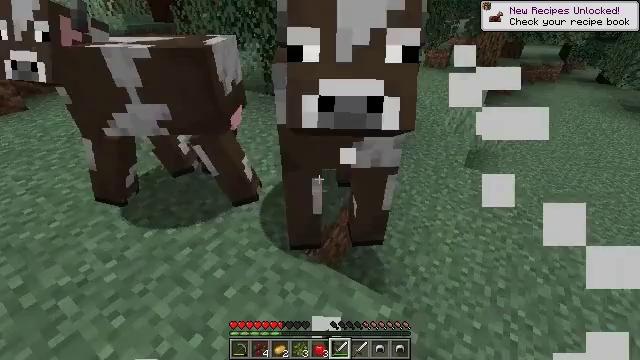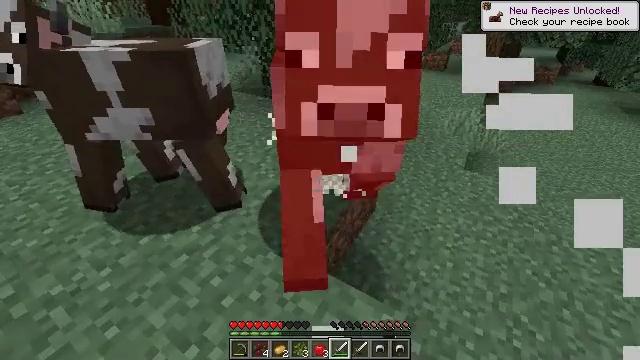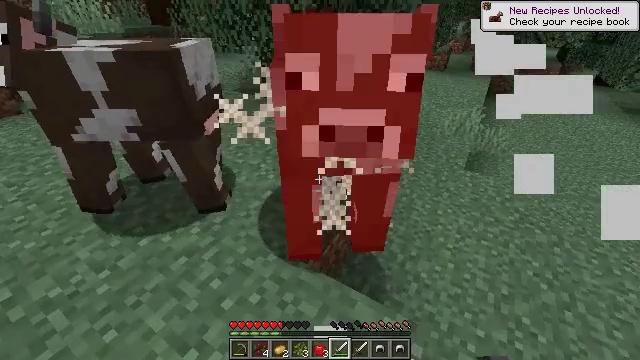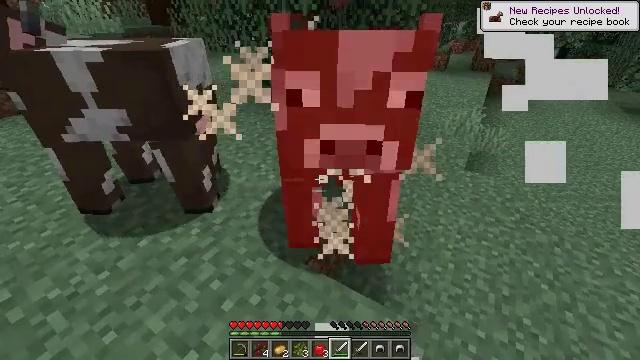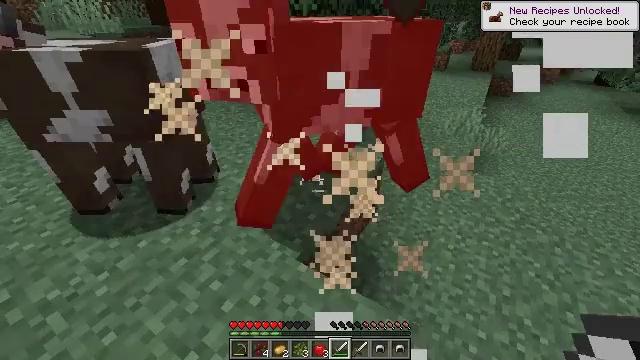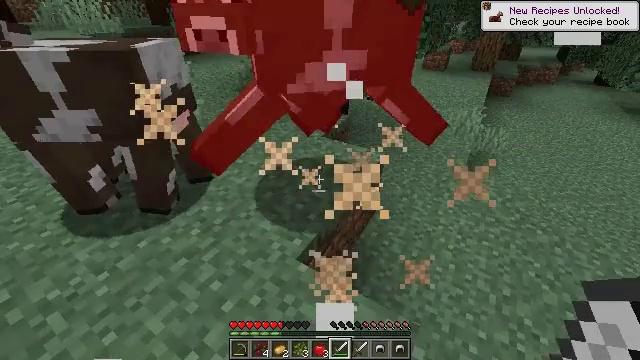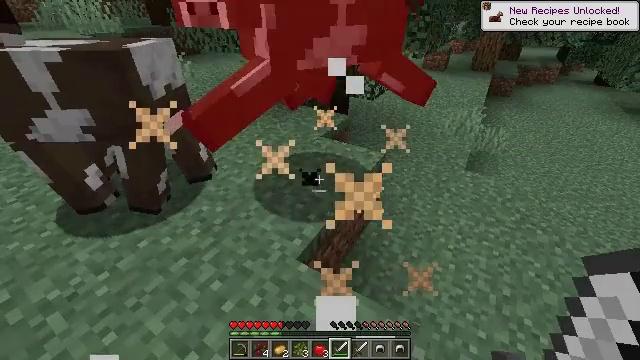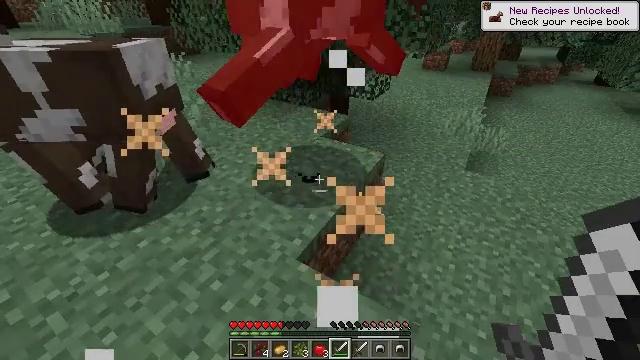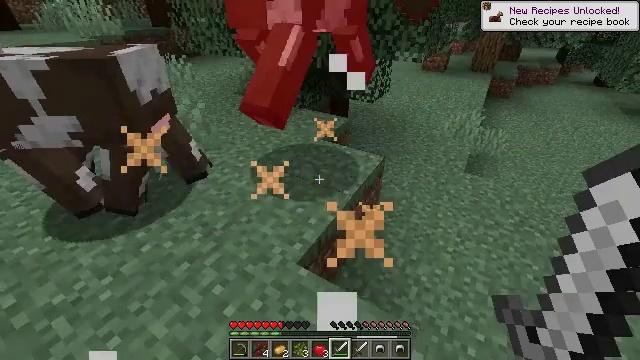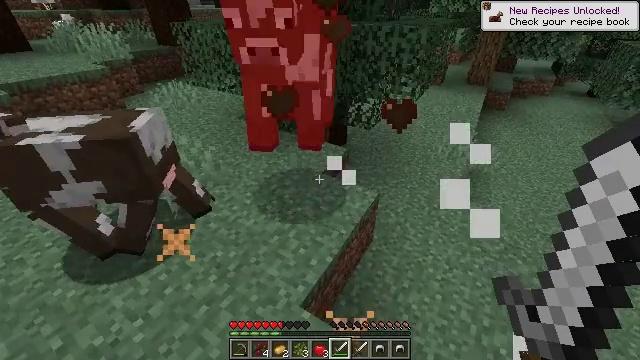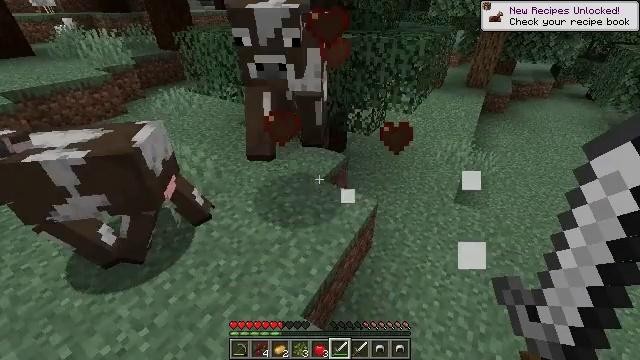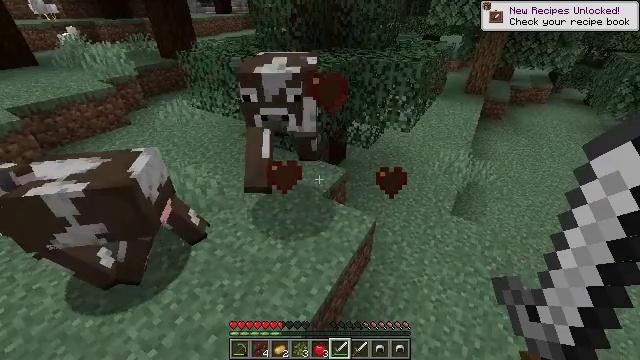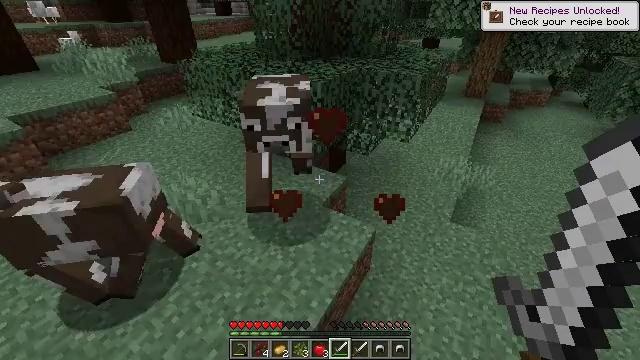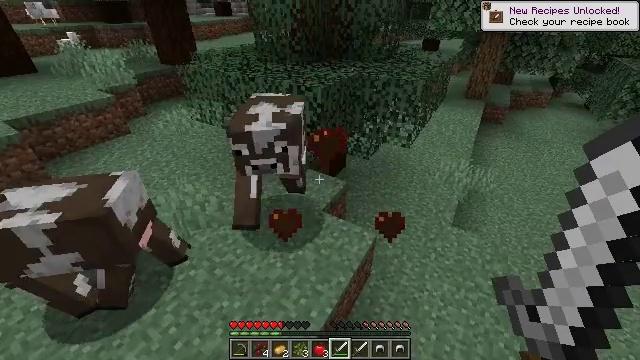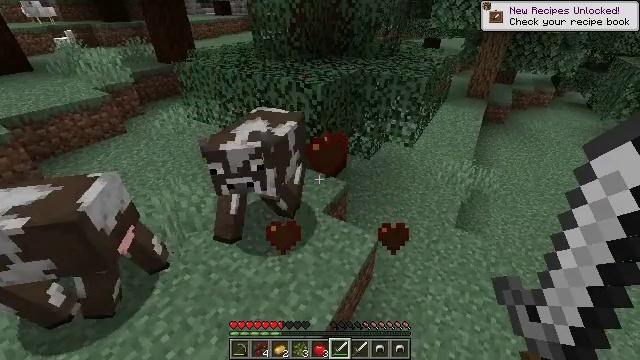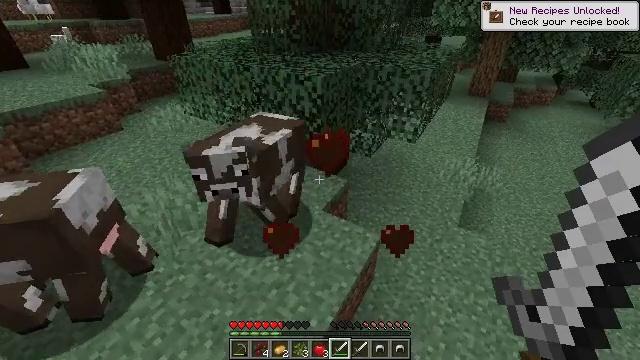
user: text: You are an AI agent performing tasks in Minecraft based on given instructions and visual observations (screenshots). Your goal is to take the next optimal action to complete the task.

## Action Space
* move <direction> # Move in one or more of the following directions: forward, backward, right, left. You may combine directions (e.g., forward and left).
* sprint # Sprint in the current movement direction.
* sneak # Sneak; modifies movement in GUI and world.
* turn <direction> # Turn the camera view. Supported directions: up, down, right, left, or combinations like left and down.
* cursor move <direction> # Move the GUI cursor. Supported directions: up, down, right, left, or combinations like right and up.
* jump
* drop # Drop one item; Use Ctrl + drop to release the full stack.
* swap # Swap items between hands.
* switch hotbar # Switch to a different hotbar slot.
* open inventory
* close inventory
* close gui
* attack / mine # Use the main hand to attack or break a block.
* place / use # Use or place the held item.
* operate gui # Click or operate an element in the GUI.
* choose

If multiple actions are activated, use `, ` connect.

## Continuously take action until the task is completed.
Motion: motion action
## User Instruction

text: Kill mobs.
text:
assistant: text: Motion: no_op
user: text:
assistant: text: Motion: no_op
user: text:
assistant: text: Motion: no_op
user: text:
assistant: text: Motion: no_op
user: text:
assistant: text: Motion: no_op
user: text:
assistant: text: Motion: no_op
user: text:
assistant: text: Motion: no_op
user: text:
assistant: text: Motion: jump
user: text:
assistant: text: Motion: move forward, jump
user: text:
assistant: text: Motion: move forward, jump
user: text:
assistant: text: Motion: move forward
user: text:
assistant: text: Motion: move forward
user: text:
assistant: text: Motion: move forward
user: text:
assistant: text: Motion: move forward
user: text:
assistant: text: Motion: move forward
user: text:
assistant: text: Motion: move forward, turn left
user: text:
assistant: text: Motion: move forward, turn left, attack / mine
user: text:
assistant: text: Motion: move forward, turn left, attack / mine
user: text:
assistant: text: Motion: move forward, turn left, attack / mine
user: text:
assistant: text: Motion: move forward, turn left and up, attack / mine
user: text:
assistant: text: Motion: move forward, turn left and up, attack / mine
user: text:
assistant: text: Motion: move forward, turn left and up
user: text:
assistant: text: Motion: move forward, turn left
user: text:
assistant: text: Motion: move forward, turn left and up
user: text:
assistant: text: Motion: move forward, turn left and up
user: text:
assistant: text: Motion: move forward, turn left and up
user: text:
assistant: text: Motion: move forward, turn left and up
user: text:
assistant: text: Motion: move forward, attack / mine
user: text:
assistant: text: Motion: move forward, attack / mine
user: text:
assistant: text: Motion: move forward, attack / mine